Question: I installed meteor on windows from <URL>. I was trying to install iron router package for meteor on windows 8.1 by downloading following repositories
'''
git clone https://github.com/tmeasday/meteor-router.git
'''
After downloading i renamed the folder to iron-router. Then i downloaded other repositories
'''
git clone https://github.com/tmeasday/meteor-page-js-ie-support.git
git clone https://github.com/tmeasday/meteor-HTML5-History-API.git
git clone https://github.com/EventedMind/blaze-layout.git
'''
updated sub modules using git submodule update --init for
'''
meteor-HTML5-History-API
meteor-page-js-ie-support
'''
when i execute i am getting following error

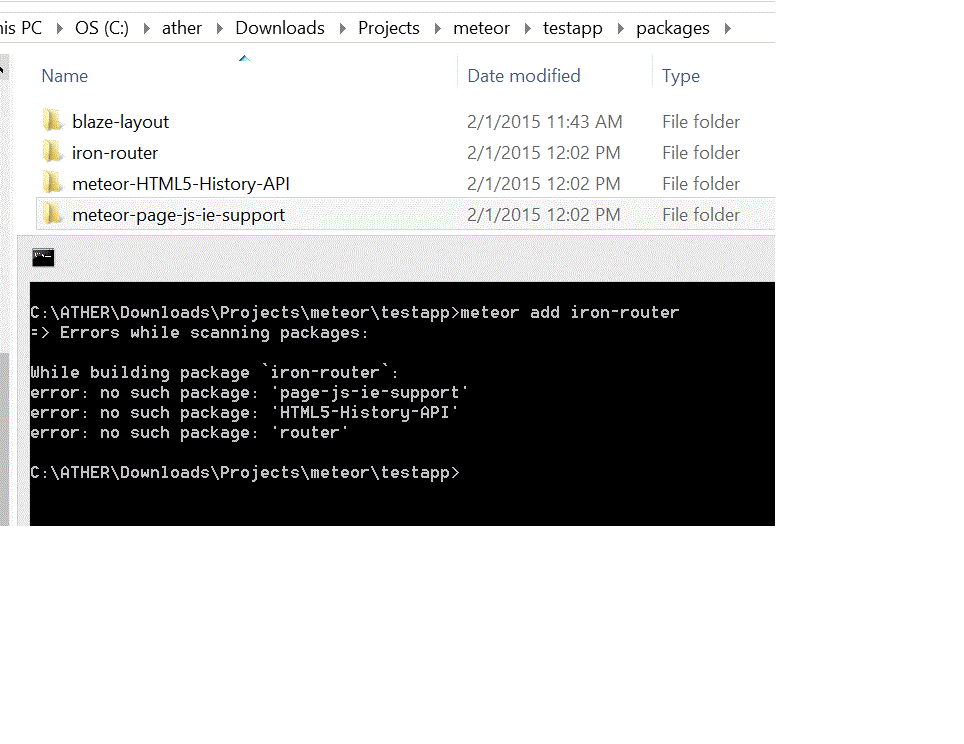
Answer: The problem is with win.meteor.com. As I instructed in <URL>.